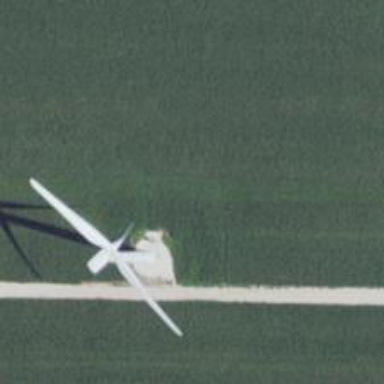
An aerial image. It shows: Wind generator using horizontal axis wind turbines.